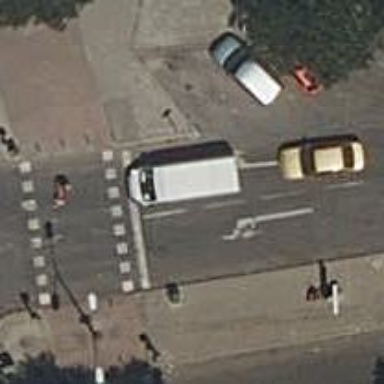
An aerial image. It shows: Road with traffic signals controlling the flow of traffic.